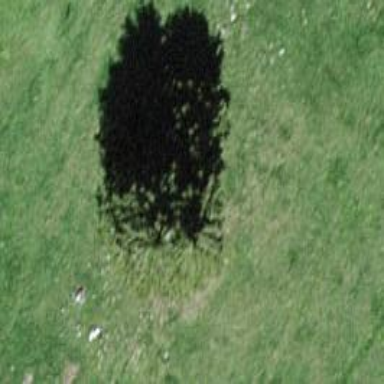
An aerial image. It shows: Needle-leaved tree in natural setting.